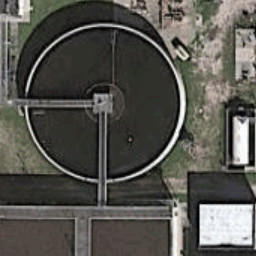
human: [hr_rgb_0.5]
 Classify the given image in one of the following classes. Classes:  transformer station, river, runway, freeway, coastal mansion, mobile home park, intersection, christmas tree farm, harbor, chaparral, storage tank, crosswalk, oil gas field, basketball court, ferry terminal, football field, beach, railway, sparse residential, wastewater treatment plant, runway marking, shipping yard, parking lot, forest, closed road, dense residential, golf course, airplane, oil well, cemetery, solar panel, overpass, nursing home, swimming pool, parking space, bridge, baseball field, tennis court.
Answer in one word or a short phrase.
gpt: wastewater treatment plant